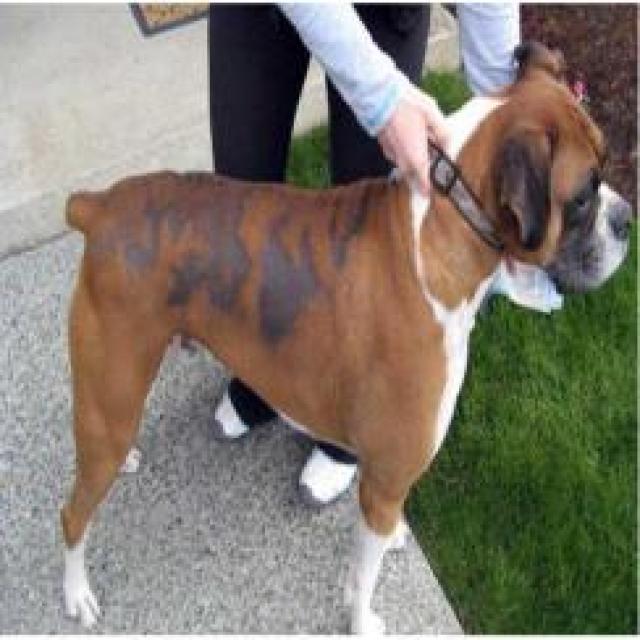
Canine fungal skin infection — characterized by alopecia, scaling, crusting, and circular lesions. Common agents include Malassezia and Candida species.